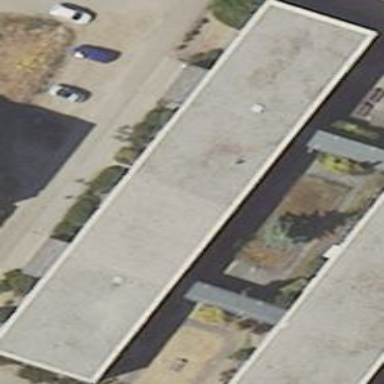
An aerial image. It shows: Building.